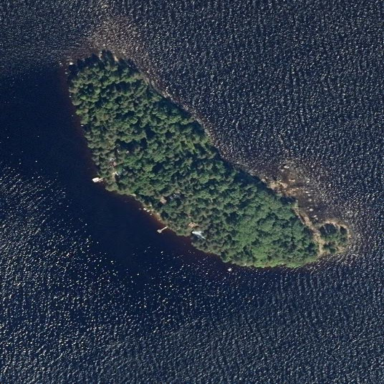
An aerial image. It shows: Islet covered in needle-leaved woodland.